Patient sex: M
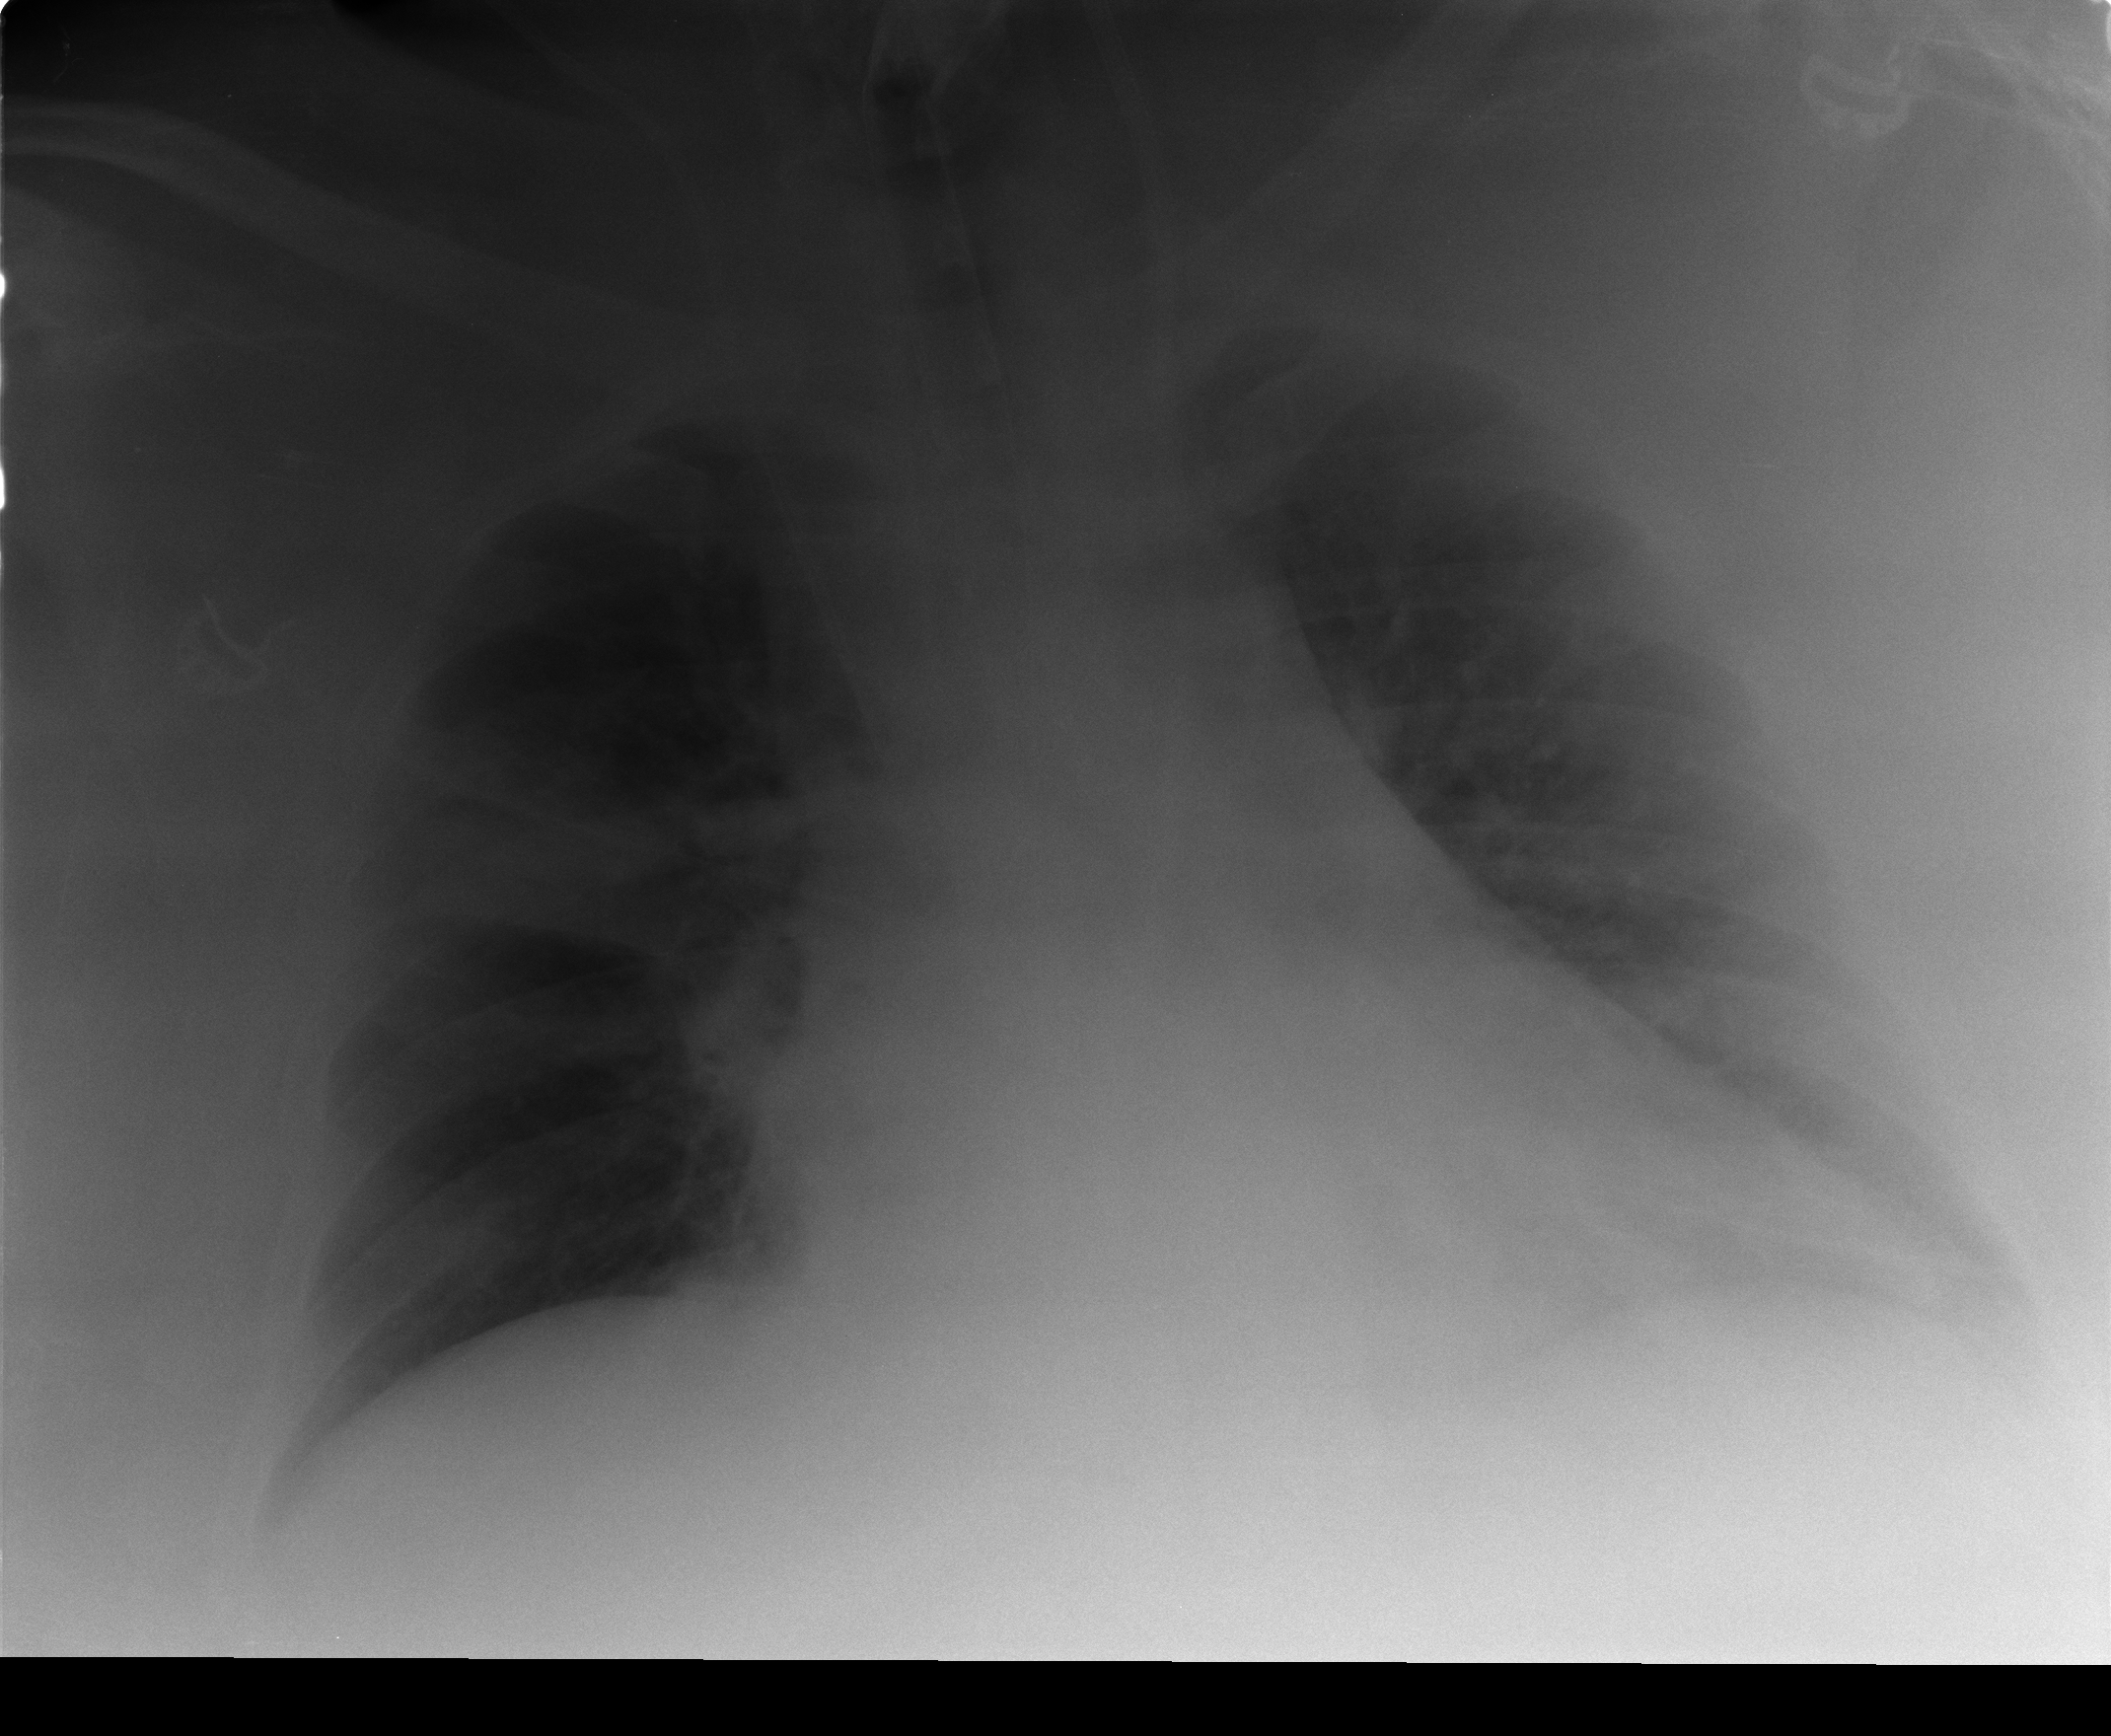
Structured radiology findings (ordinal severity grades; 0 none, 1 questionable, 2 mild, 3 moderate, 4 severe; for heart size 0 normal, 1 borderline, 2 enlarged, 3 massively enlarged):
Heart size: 2
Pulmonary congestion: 0
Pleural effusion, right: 0
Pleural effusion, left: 0
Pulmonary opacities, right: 2
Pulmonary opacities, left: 0
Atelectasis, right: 2
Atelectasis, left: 0